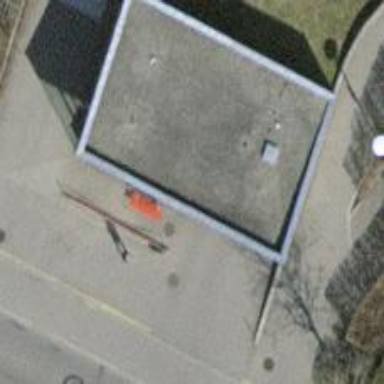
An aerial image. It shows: Parking entrance.